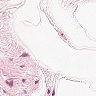
Metastatic tissue present: no